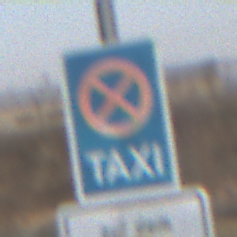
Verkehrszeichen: Taxenstand
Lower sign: SonstigeBeschraenkungen5
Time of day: SunriseSunset
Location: Outdoor (Suburban)
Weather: PartlyCloudy
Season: Winter
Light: Natural